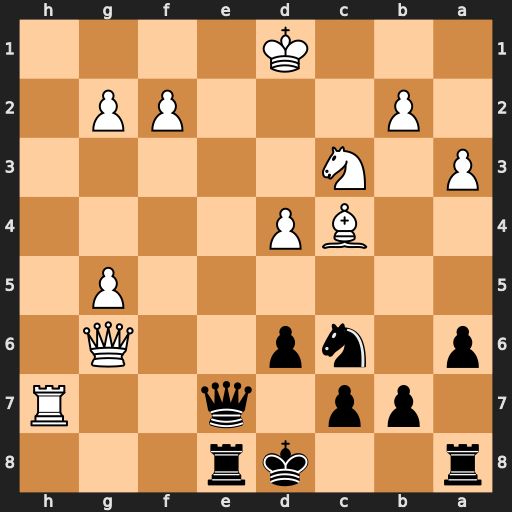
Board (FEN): r2kr3/1pp1q2R/p1np2Q1/6P1/2BP4/P1N5/1P3PP1/3K4
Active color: b
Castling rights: -
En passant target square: -
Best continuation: Qe1+ Kc2 Nxd4+ Kd3 Qf1+